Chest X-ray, AP view. Patient: 29 years old, sex M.
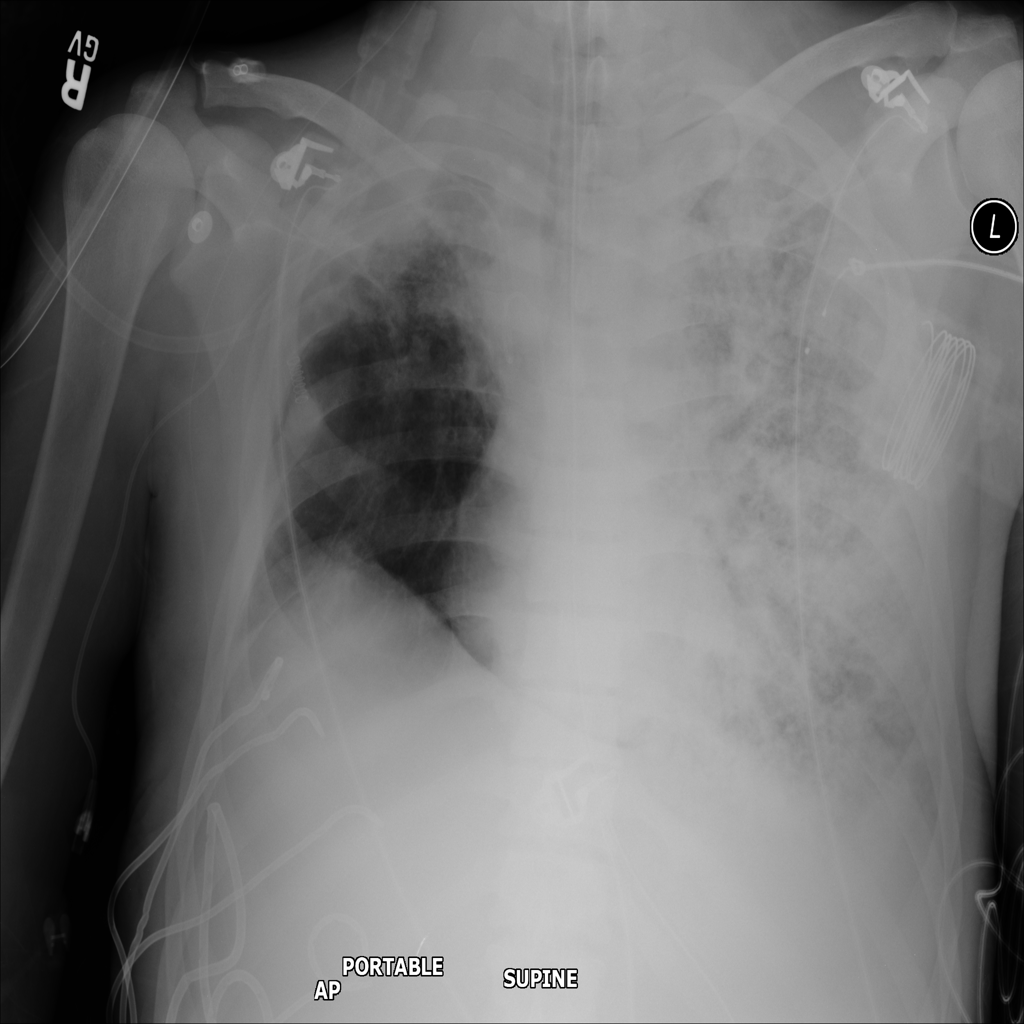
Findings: No Finding